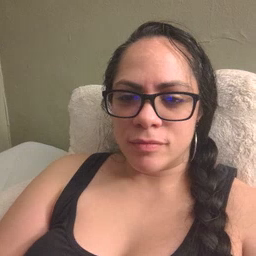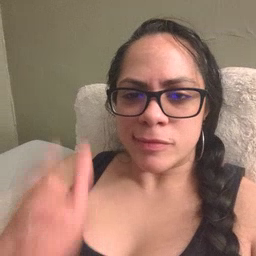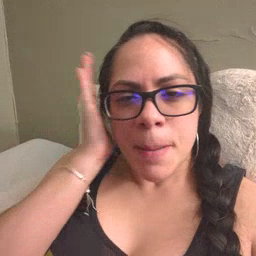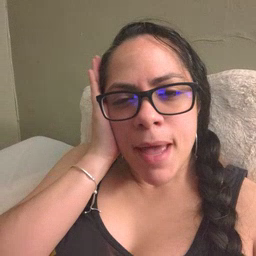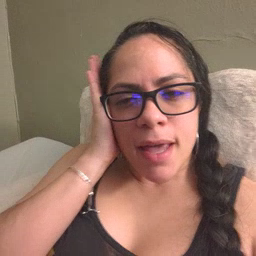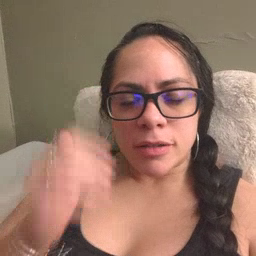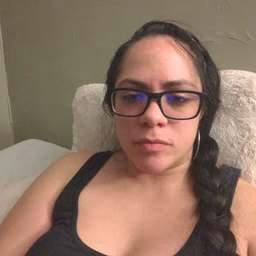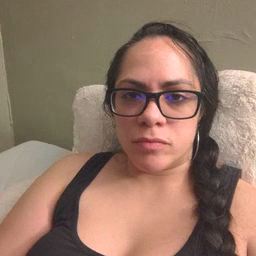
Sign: bed